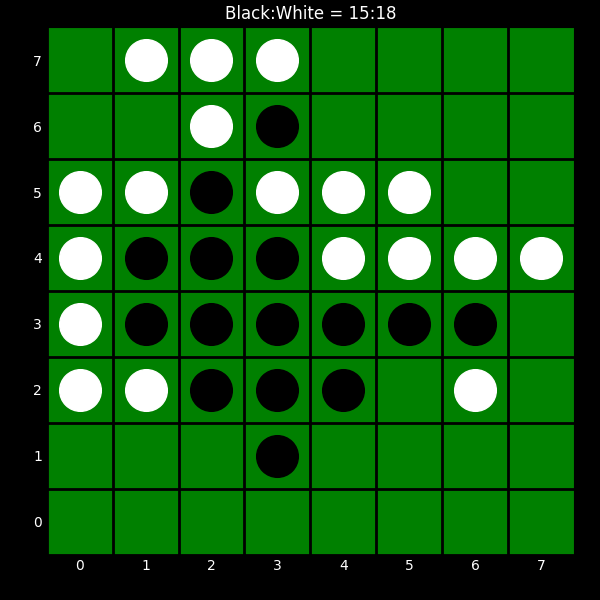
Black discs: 15
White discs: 18